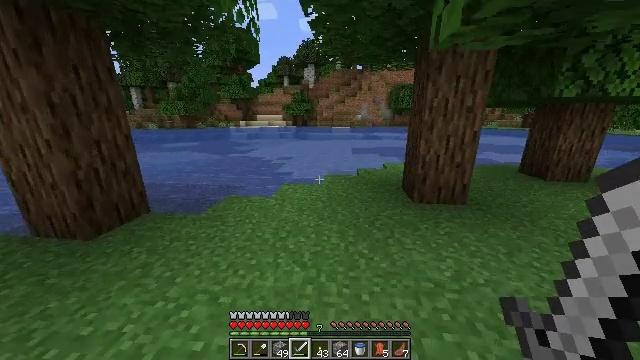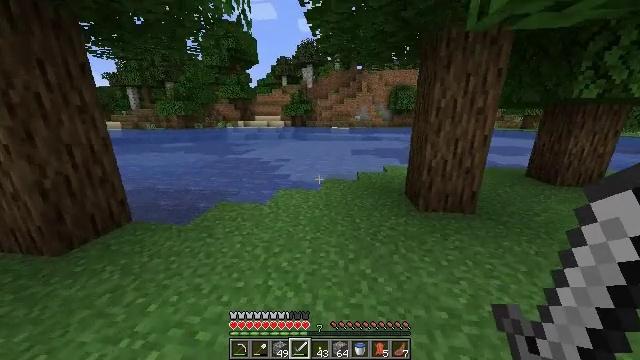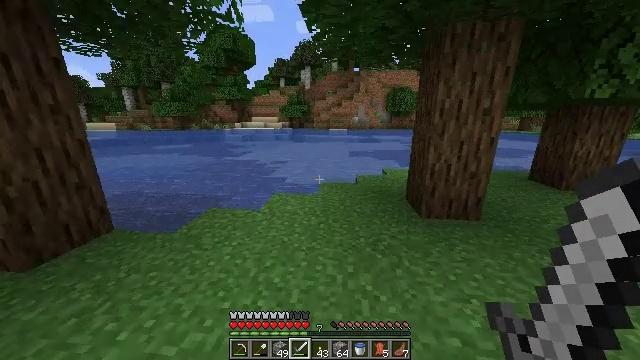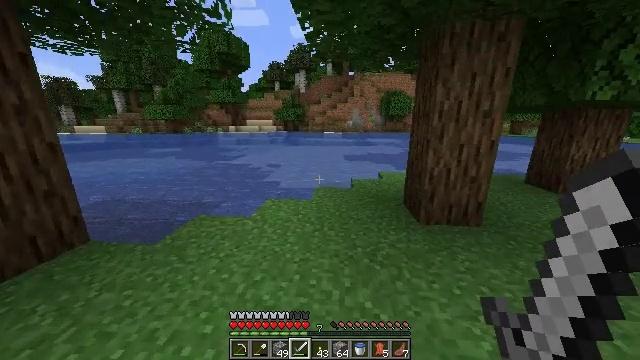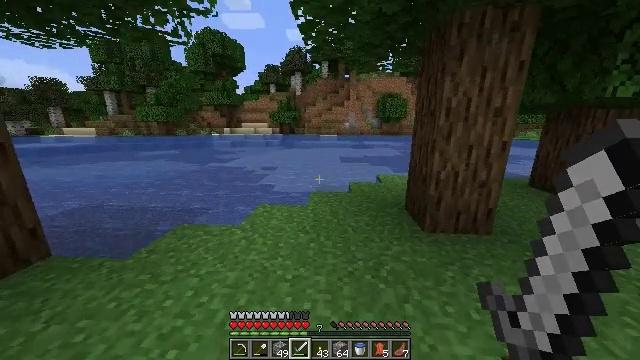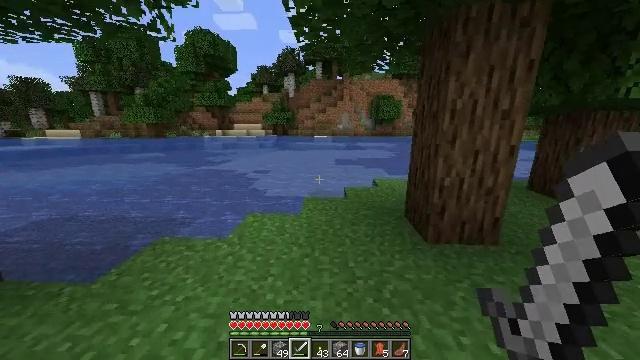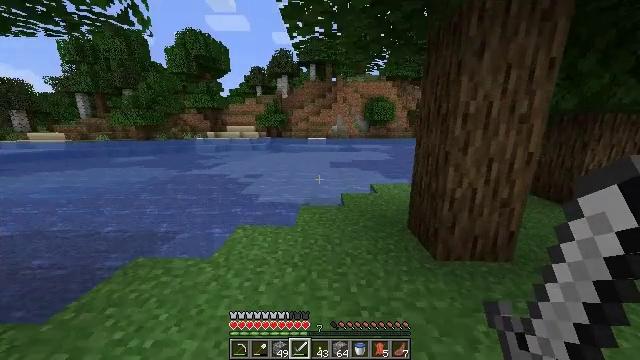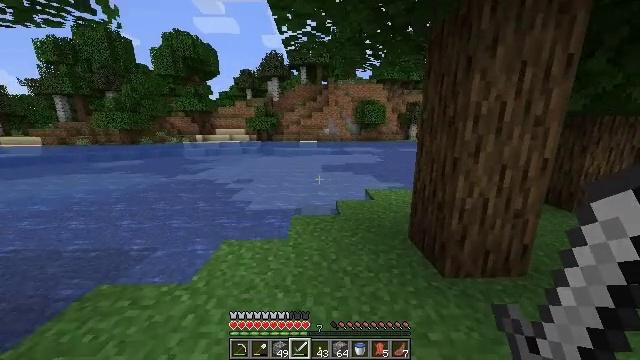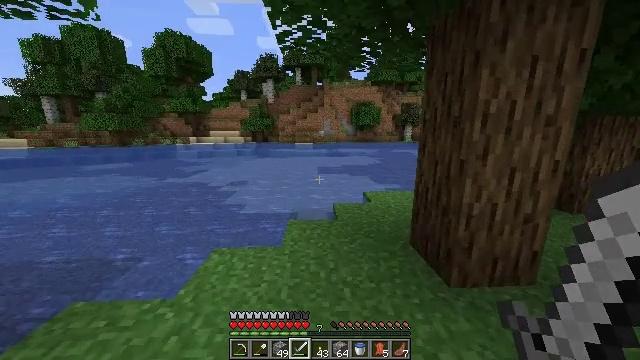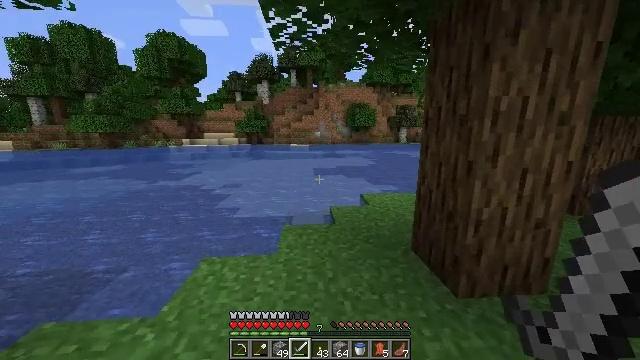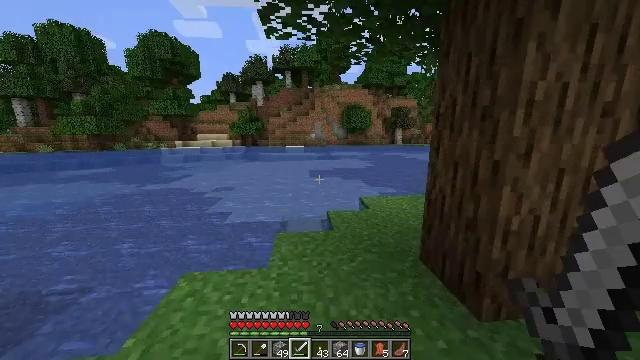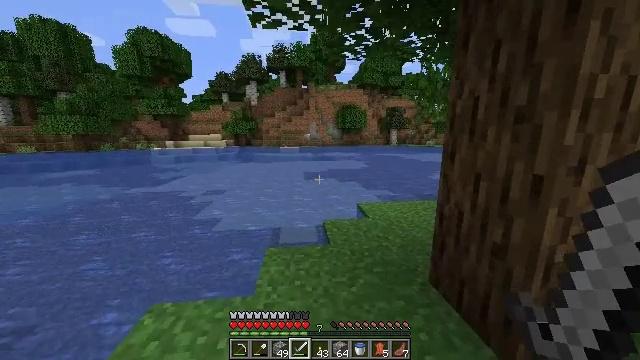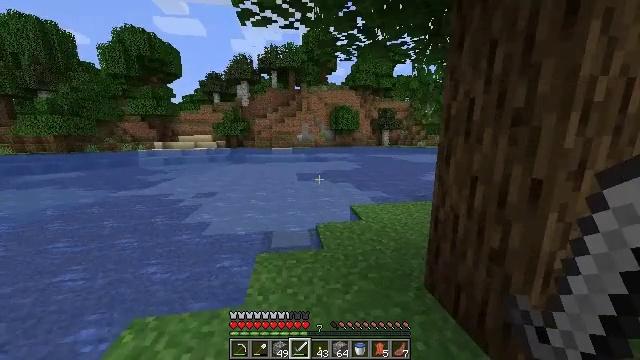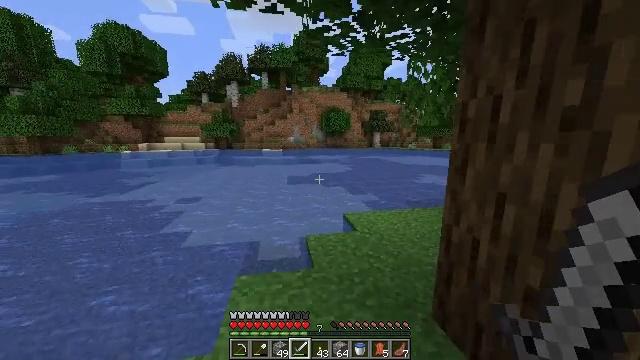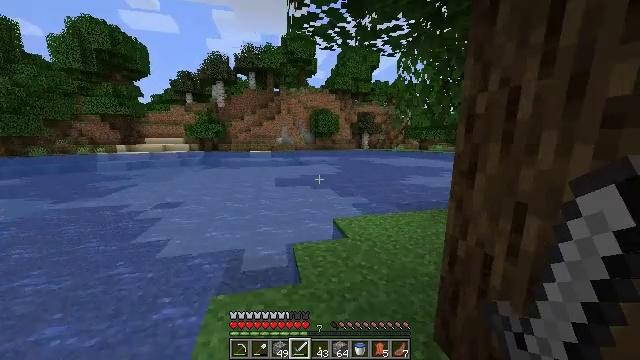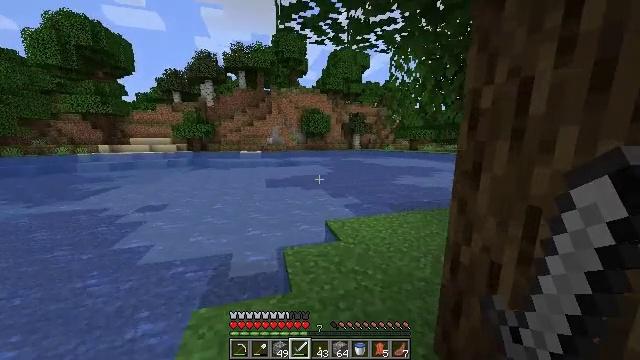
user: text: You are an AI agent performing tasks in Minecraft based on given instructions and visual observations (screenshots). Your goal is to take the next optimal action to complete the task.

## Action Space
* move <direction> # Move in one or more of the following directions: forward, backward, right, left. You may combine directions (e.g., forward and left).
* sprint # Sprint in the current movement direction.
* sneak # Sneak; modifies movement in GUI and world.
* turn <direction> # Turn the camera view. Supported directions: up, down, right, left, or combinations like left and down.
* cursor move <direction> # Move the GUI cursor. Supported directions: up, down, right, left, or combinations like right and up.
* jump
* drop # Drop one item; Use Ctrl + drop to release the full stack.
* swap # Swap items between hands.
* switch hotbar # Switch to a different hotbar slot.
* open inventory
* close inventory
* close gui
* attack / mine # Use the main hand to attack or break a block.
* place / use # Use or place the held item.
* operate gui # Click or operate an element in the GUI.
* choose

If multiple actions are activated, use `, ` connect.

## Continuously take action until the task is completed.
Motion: motion action
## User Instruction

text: Drop a peony.
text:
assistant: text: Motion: move forward, sprint
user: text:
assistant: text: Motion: move forward, sprint
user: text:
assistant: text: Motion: move forward, sprint, turn right
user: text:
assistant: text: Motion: move forward, sprint, turn right
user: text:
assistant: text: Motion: move forward, sprint, turn right
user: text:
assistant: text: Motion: move forward, sprint, turn right
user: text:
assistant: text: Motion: move forward, sprint, turn right
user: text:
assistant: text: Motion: move forward, sprint, turn right
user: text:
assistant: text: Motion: move forward, sprint, turn right
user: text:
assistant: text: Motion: move forward, sprint, turn right
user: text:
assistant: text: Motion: move forward, sprint, turn right
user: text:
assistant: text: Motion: move forward, sprint, turn right
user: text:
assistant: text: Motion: move forward, sprint, turn right
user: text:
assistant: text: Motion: move forward, sprint, turn right
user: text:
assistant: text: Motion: move forward, sprint, turn right
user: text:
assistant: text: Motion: move forward, sprint, turn right
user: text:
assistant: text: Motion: move forward, sprint, turn right
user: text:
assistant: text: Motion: move forward, sprint, turn right
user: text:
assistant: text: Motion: move forward, sprint, turn right
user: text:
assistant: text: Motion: move forward, sprint, turn right
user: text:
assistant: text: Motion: move forward, sprint, turn right
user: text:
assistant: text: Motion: move forward, sprint, turn right
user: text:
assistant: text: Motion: move forward, sprint, turn right
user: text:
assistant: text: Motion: move forward, sprint
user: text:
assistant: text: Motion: move forward, sprint
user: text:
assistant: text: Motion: move forward, sprint
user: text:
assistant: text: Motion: move forward, sprint
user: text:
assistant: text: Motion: move forward, sprint
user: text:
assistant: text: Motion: move forward, sprint
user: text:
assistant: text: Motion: move forward and move left, sprint